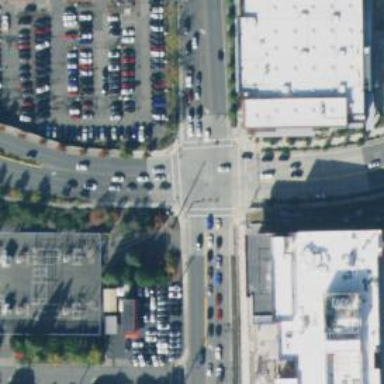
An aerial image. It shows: Secondary road with separate sidewalk.